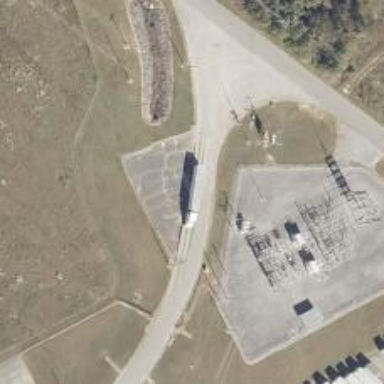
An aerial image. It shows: Weighbridge facility.